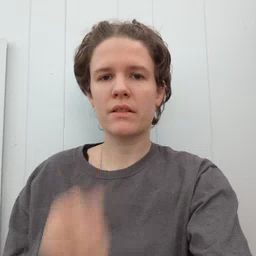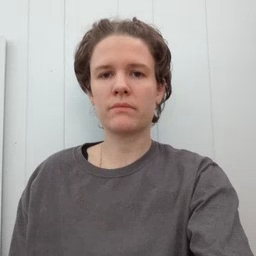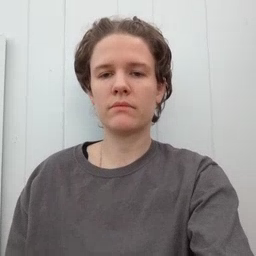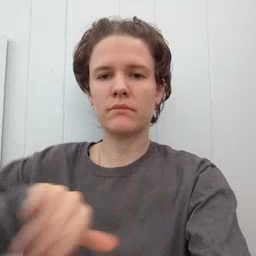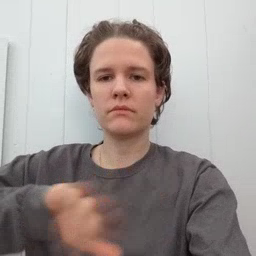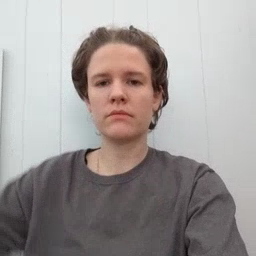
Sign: pool